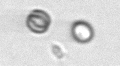
Label: Thalassiosira_sp_aff_mala